Question: I am trying to install the WEINRE on my win7 machine as per the instruction given in this link
<URL>
Note: I might be behind a firewall.
1. I installed node.js and
2. then I tried to install weinre via npm. This fails with the following error

Please help me in installing weinre so that i can go on.
Thanks in advance for any help.
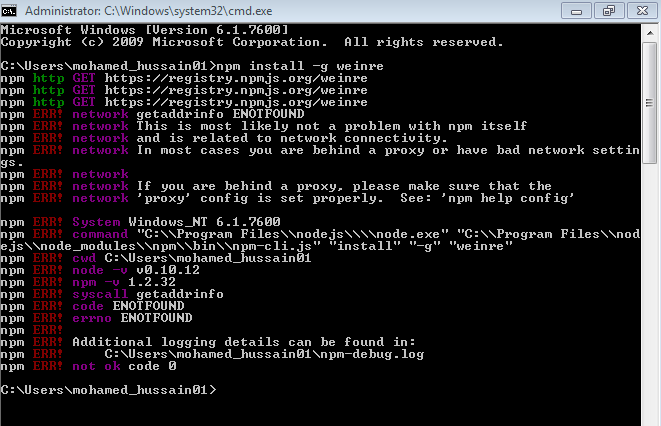
Answer: There are several things you can do to find out the problem:
1. do an nslookup of registry.npmjs.org to find out if the address can be resolved
2. check your network settings to find out if there is a proxy configured If so, configure npm to use the proxy. This is how you can do this: npm config set proxy http://proxy.company.com:8080 npm config set https-proxy http://proxy.company.com:8080
Credits go to <URL>.